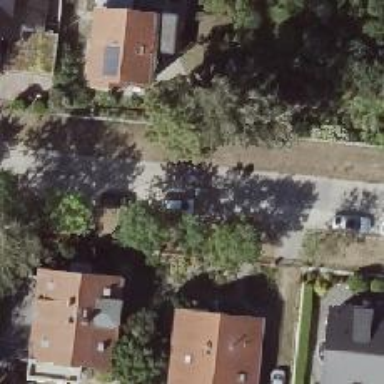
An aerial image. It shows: Footway along the road.